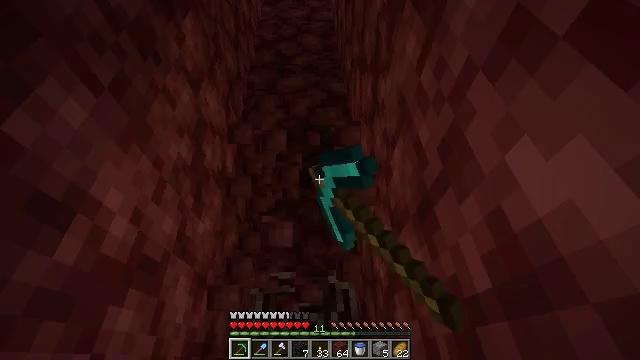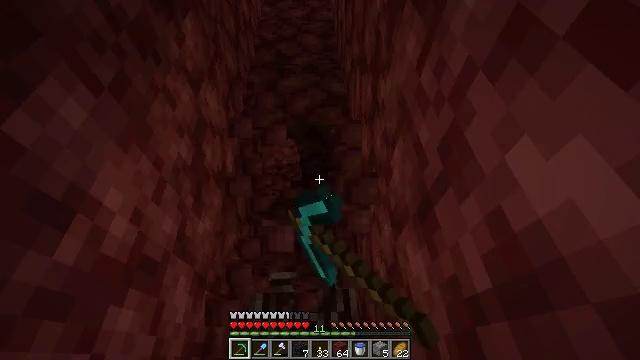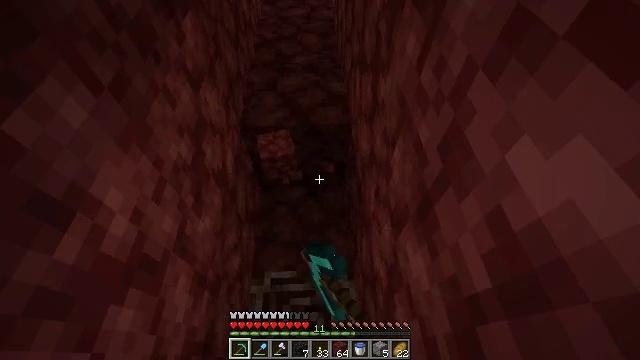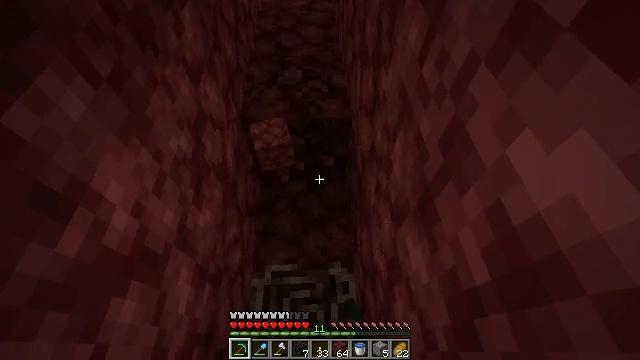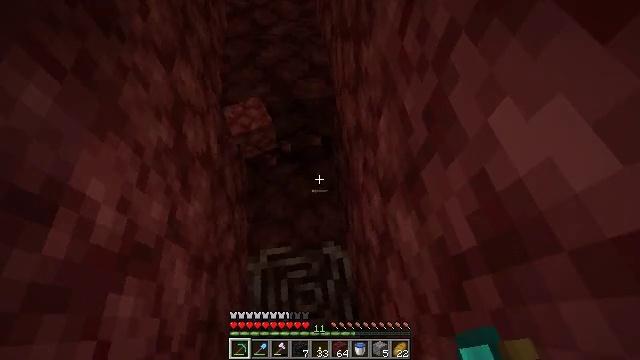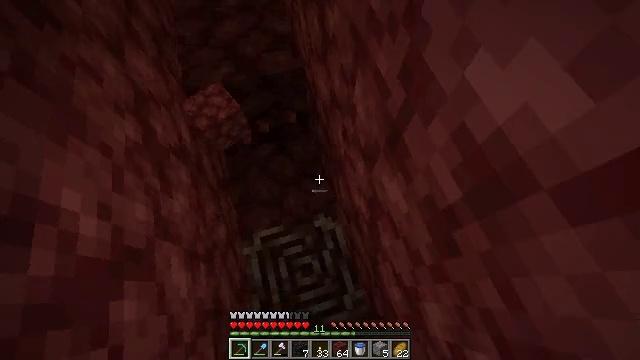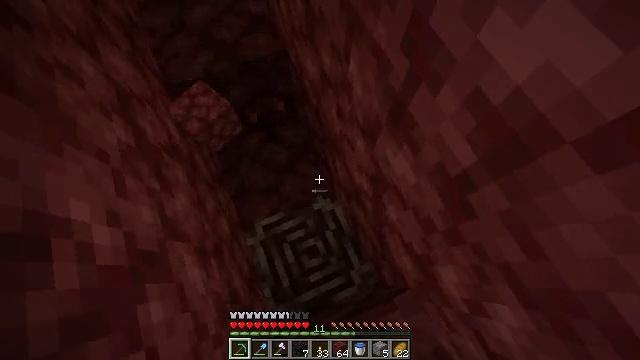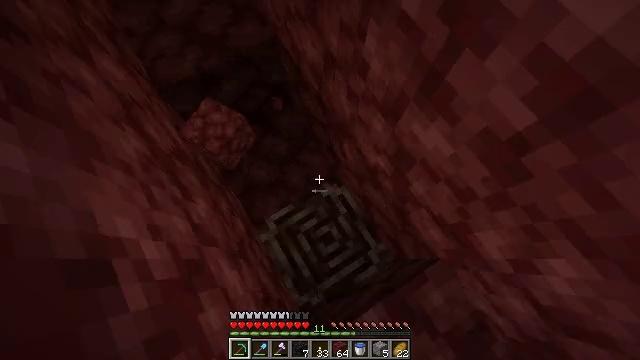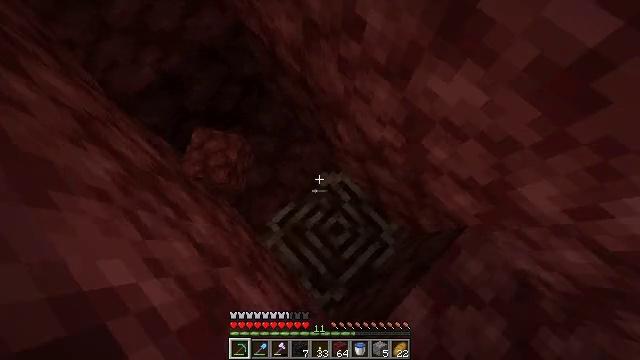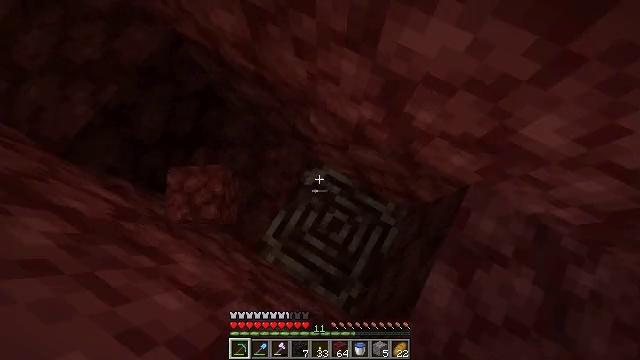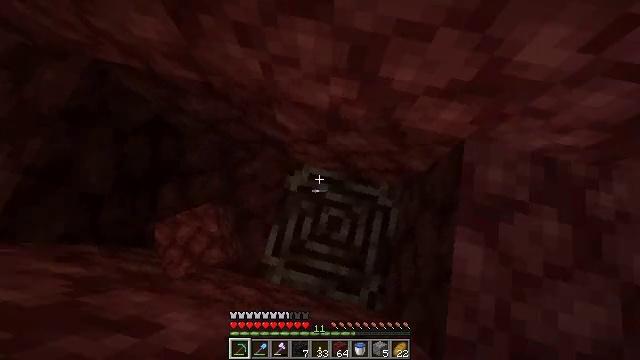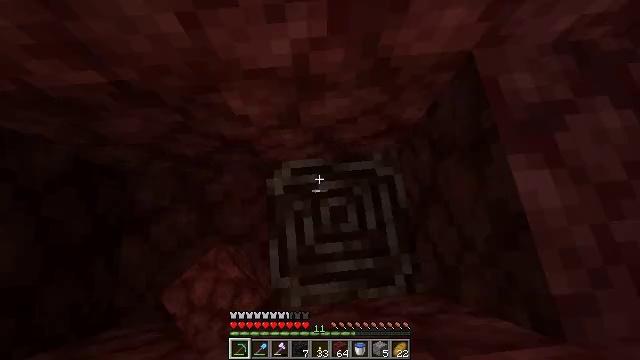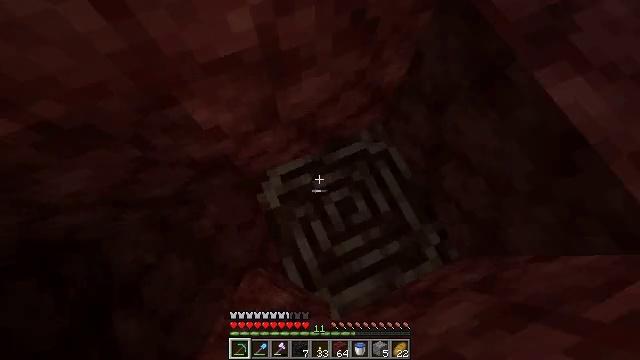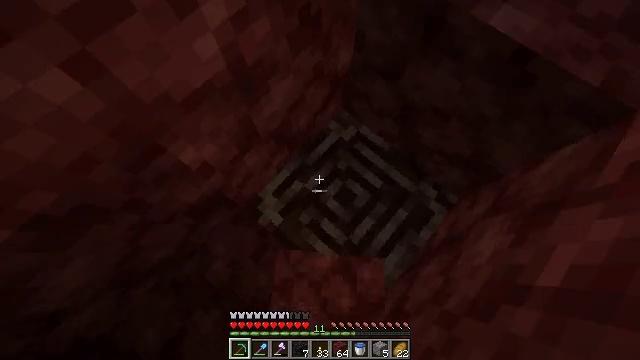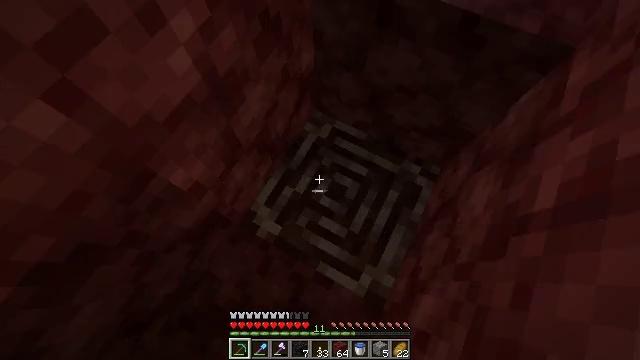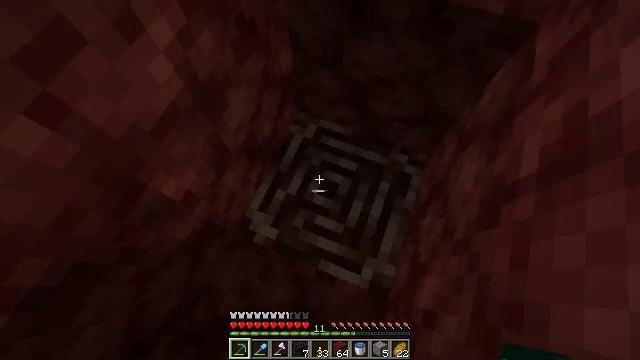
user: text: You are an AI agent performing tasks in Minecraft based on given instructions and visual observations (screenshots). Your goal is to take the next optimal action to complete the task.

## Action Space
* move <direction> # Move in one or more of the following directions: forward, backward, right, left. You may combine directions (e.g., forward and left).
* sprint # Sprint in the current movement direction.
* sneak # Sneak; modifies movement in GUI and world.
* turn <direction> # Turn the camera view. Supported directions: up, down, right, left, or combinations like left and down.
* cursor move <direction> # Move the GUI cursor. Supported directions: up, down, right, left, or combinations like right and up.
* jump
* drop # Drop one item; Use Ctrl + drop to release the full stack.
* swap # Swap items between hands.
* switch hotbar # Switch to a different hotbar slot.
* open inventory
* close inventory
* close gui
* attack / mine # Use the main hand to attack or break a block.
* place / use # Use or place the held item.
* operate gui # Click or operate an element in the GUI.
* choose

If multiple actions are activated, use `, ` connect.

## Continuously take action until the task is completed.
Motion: motion action
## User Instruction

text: Mine the ancient debris in the Nether.
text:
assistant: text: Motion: attack / mine
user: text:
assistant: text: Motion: attack / mine
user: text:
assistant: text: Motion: turn down, attack / mine
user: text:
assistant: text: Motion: turn right and down
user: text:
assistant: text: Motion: move left, turn right and down
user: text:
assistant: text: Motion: move left, turn right and down
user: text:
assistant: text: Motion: move left, turn right and down
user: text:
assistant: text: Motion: move left, turn right and down
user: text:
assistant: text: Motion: move left, turn right
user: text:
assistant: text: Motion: move left, turn right
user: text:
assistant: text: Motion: move left, turn right
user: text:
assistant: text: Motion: move left, turn right
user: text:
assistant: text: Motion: turn right and up
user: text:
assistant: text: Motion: turn right and up
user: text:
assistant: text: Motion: turn right
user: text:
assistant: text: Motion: turn right
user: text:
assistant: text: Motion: turn right, attack / mine
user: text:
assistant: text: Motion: turn right, attack / mine
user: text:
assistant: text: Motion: turn right, attack / mine
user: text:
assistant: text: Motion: attack / mine
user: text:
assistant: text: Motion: attack / mine
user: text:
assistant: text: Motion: attack / mine
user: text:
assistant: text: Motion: attack / mine
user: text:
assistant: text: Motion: attack / mine
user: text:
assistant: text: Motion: attack / mine
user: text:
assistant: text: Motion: attack / mine
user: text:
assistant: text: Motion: attack / mine
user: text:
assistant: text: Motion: attack / mine
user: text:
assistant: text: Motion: attack / mine
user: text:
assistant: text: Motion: attack / mine